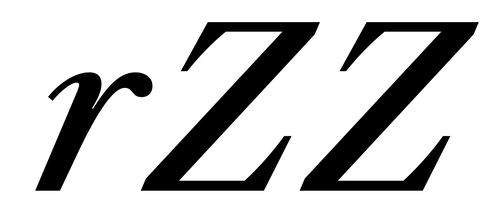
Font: LibreCaslonText-Italic_Medium_Italic